Question: this my code.how to show text message inside the square box with size 1x.
'''
<span class="fa-stack fa-5x" style="margin-left:5%">
<i class="fa fa-square-o fa-stack-2x"></i>
</span>
'''

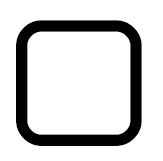
Answer: put position absolute and put margin as per your requirement on the div tag you create in which you put the text.
'''
<div style="position: absolute;">asdasdaddas</div>
'''